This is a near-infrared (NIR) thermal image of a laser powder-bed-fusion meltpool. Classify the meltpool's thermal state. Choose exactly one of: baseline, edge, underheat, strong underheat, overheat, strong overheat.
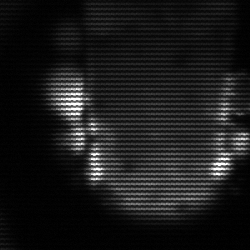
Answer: baseline